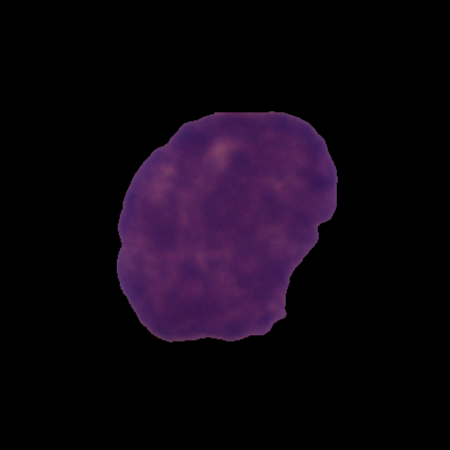
Label: cancer